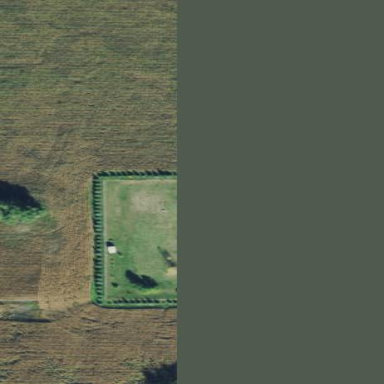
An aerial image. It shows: Fence.